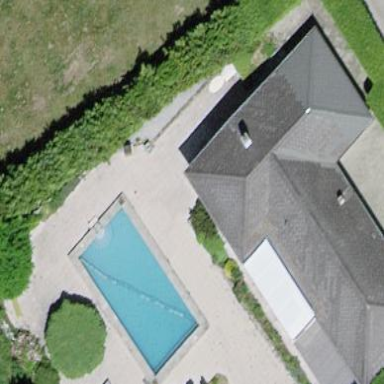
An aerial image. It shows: Swimming pool located in leisure land.